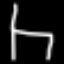
Label: chair